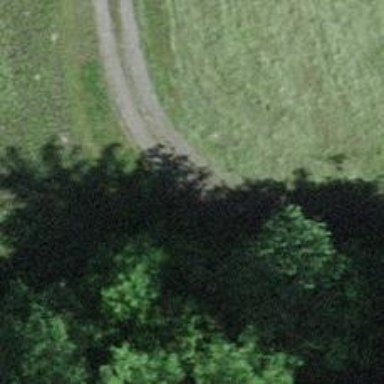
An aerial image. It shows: Pebblestone track with grade2 quality.